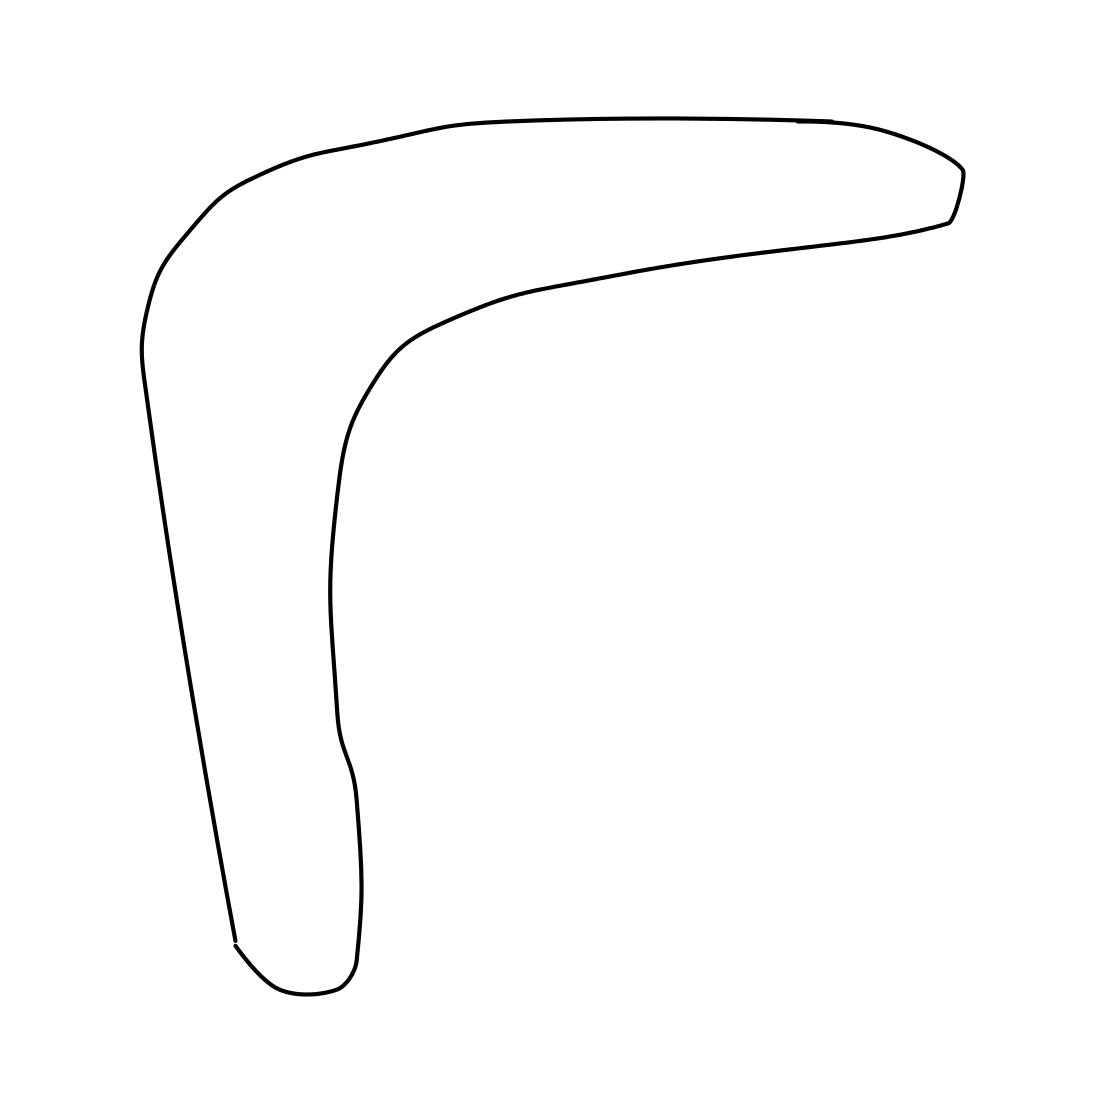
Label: boomerang